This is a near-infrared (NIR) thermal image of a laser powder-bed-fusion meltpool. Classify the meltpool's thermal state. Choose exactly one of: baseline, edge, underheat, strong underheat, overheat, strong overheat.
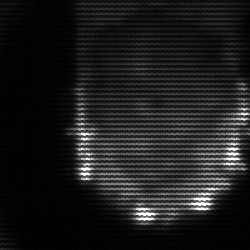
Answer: baseline